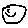
Label: smiley face